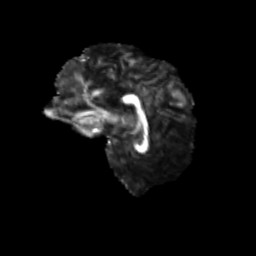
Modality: FA
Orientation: sagittal
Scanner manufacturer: siemens
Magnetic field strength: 3 T
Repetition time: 9.2 s
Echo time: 0.084 s